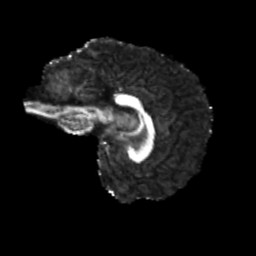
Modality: FA
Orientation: sagittal
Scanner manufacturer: siemens
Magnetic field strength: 3 T
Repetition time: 4 s
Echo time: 0.0594 s